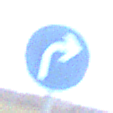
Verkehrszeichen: VorgeschriebeneFahrtrichtungRechts
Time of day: SunriseSunset
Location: Outdoor (Nature)
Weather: PartlyCloudy
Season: NotSpecified
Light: Natural